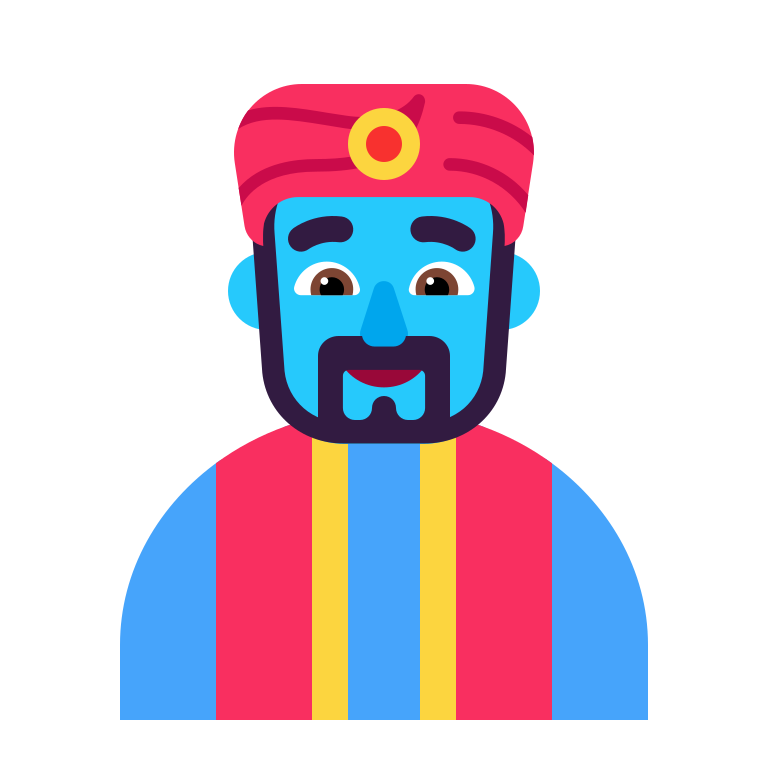
man genie flat